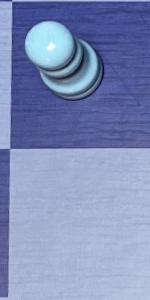
Label: Empty